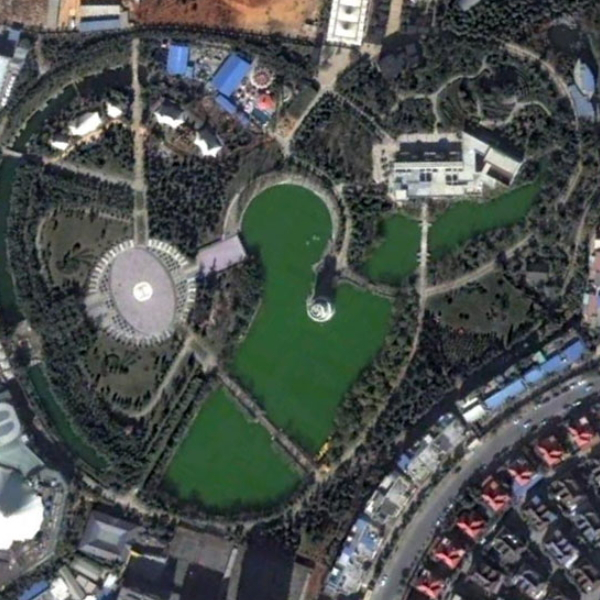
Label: Park